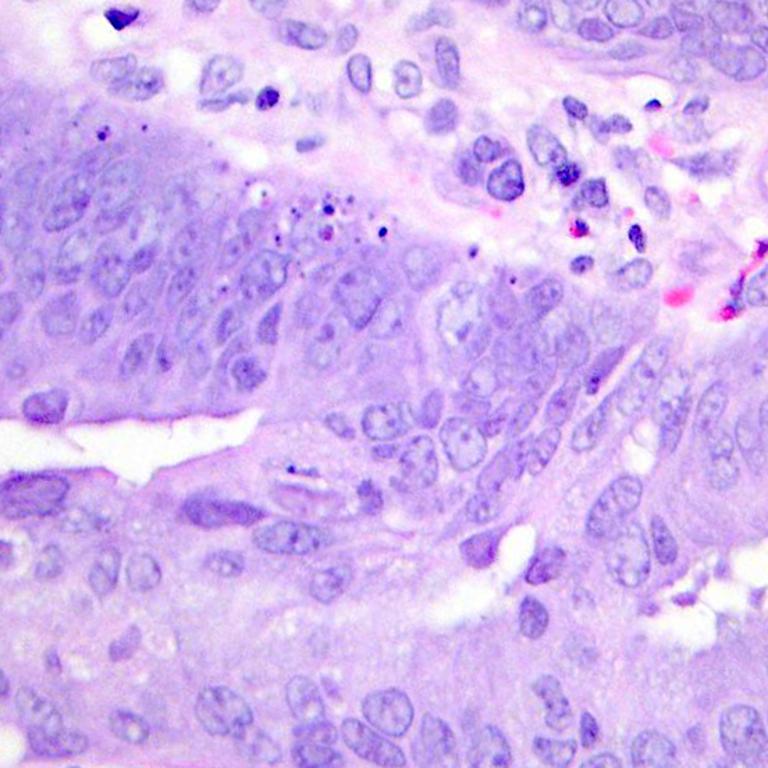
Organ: colon
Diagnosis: adenocarcinomas